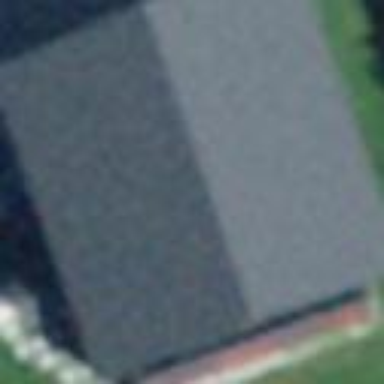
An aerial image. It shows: Simple house.